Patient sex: M
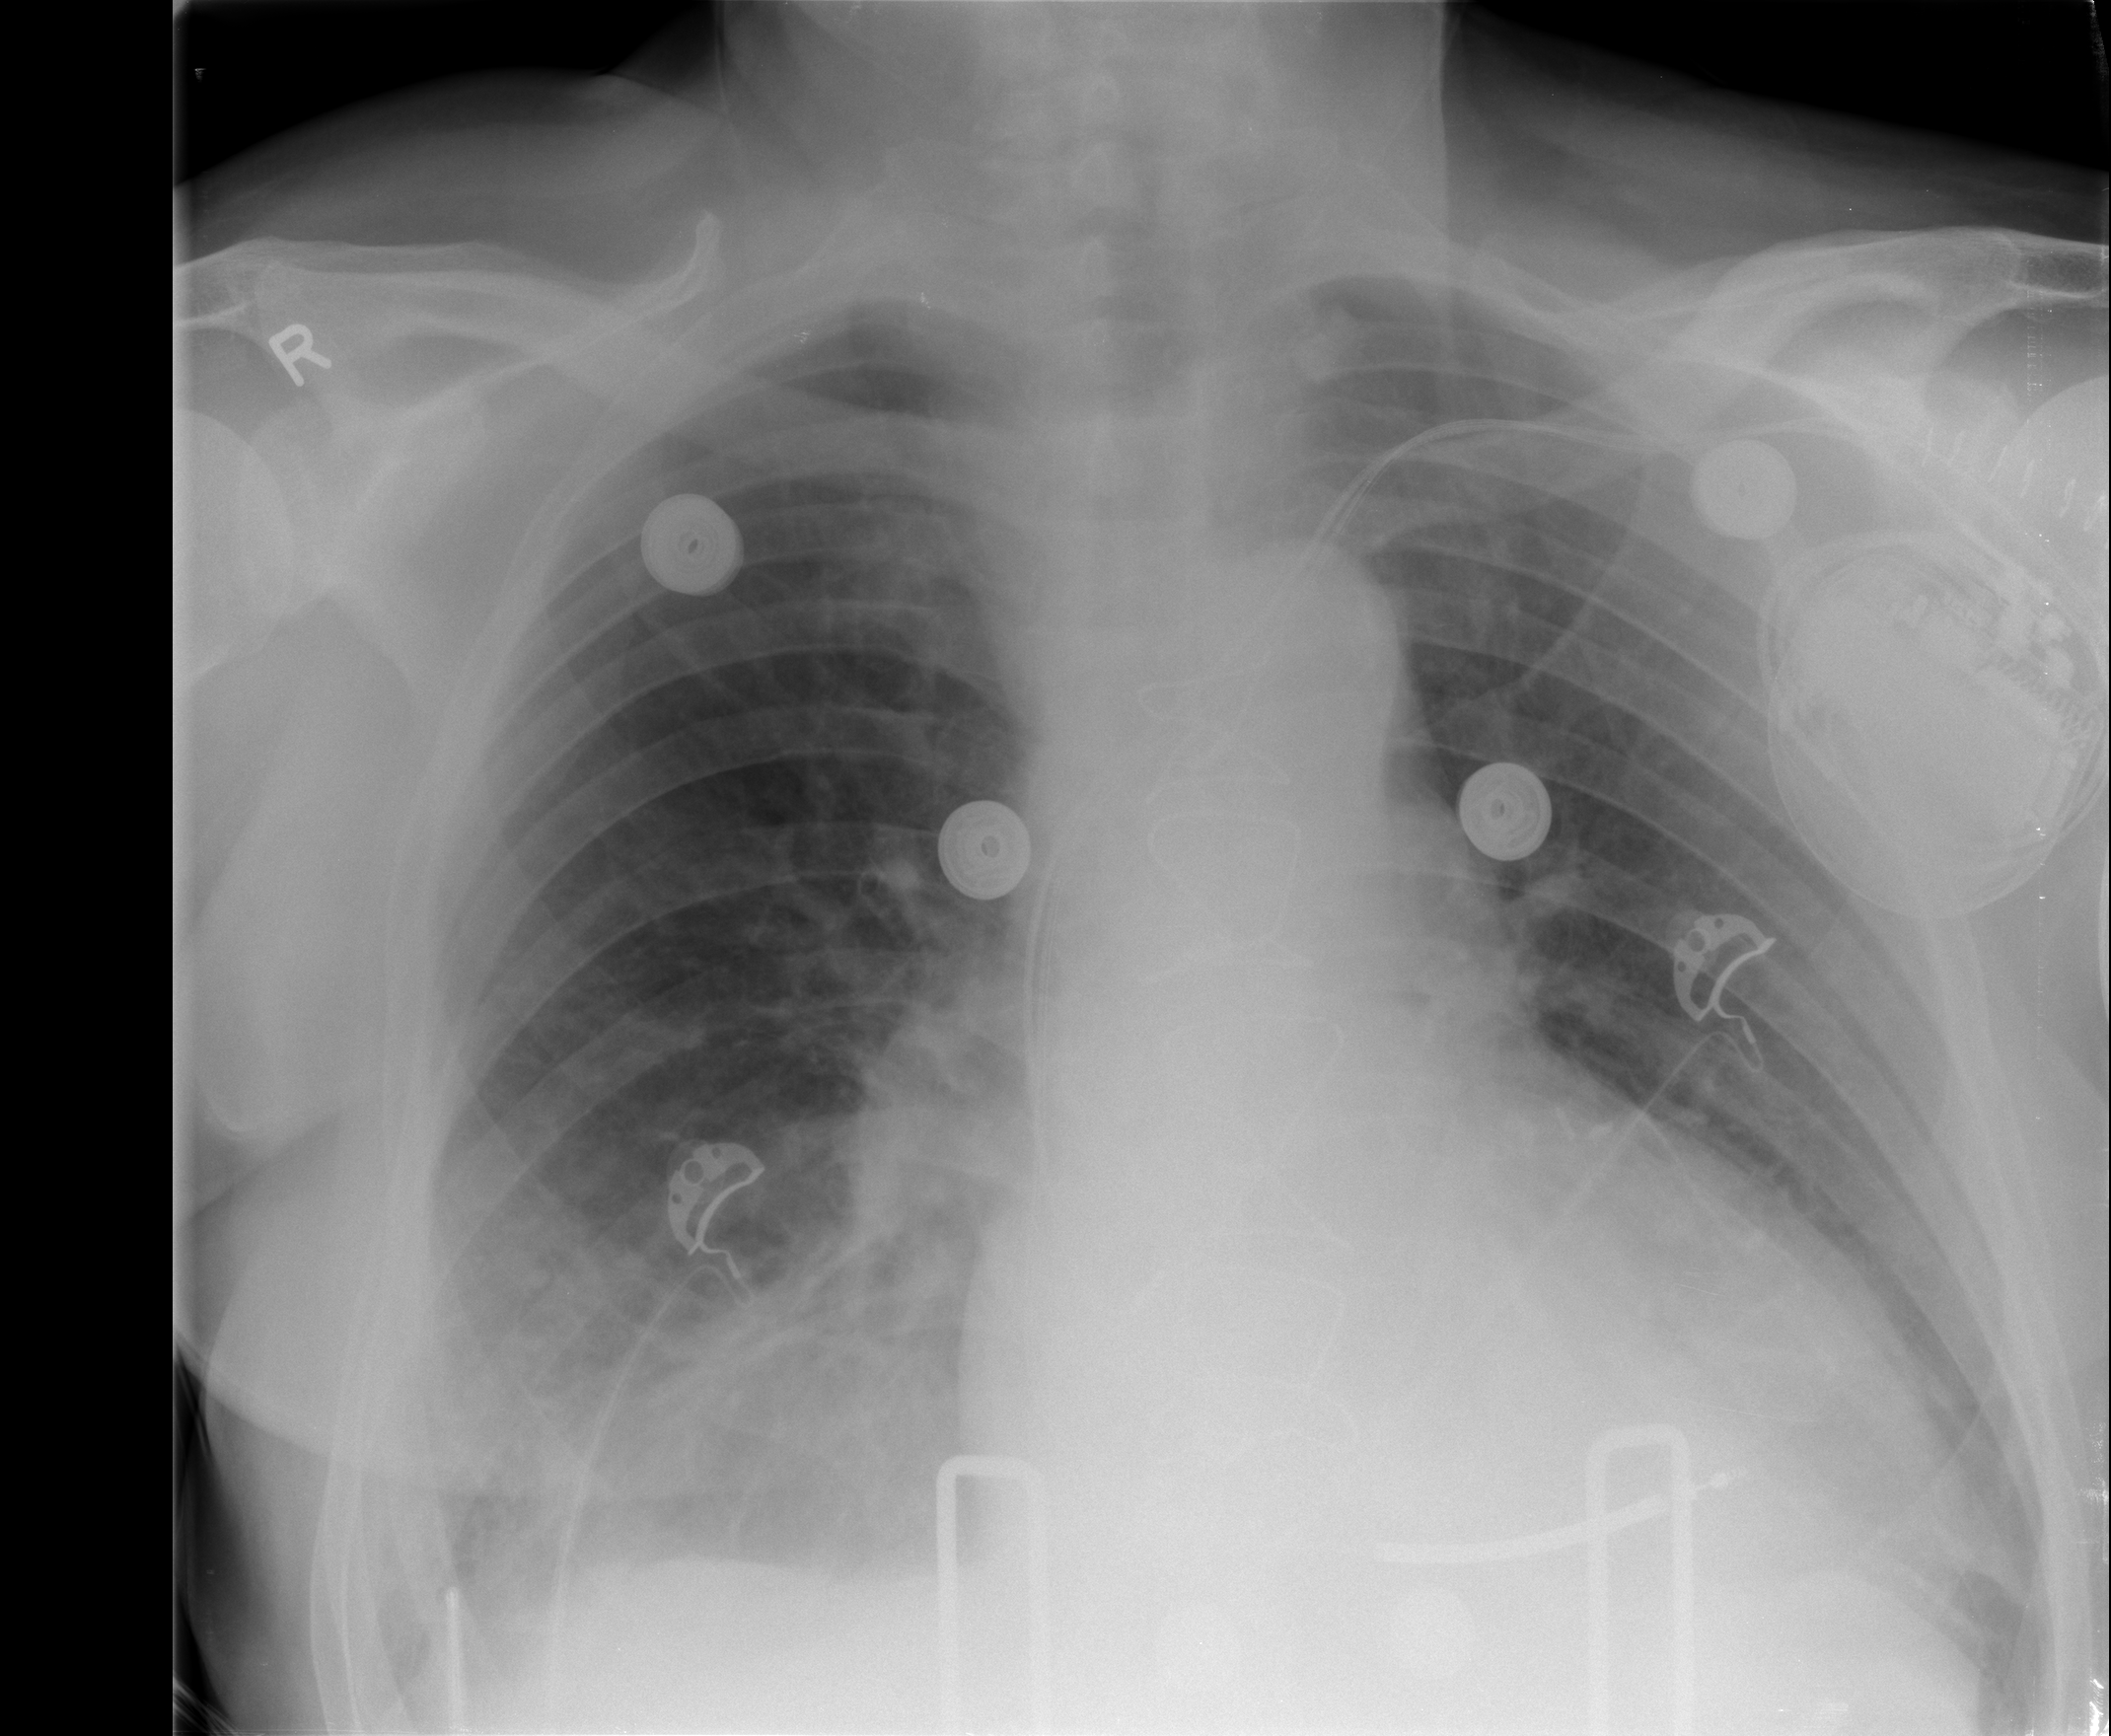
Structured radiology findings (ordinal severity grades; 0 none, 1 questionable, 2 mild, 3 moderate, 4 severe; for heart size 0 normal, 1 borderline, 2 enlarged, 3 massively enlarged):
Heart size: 2
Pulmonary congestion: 2
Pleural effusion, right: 2
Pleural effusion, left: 1
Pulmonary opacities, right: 0
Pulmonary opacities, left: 0
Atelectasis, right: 2
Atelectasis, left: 0